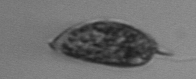
Label: Prorocentrum_micans